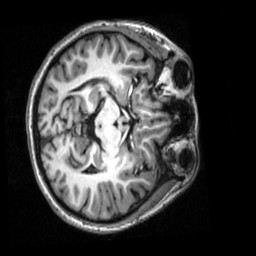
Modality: T1w
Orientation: axial
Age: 19
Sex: female
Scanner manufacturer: siemens
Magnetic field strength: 3 T
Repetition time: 2.53 s
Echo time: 0.00339 s